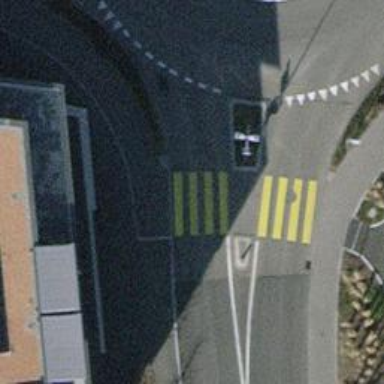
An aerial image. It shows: Marked crossing with pedestrian island.